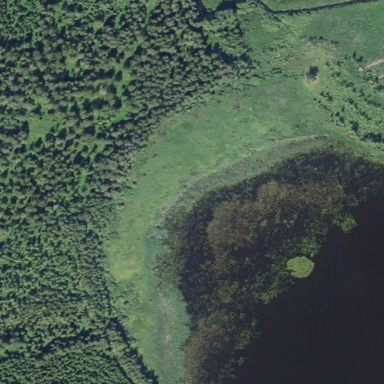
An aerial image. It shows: Reedbed in wetland area.